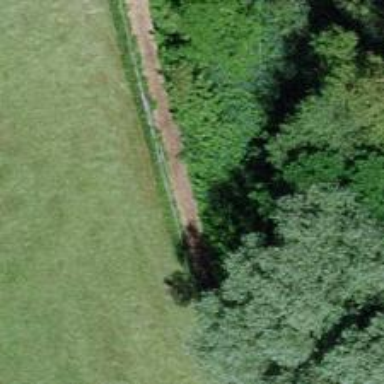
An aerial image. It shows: Path with surface of woodchips.